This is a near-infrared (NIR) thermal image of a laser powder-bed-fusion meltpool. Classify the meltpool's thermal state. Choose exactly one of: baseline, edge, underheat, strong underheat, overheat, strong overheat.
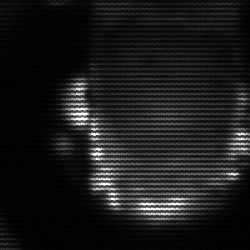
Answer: baseline